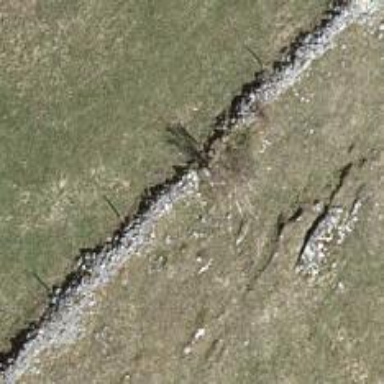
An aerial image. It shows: Wall barrier.